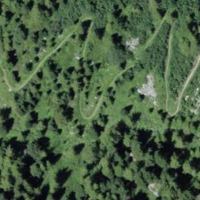
EUNIS habitat code: 43
Species observed at this site:
Alnus alnobetula